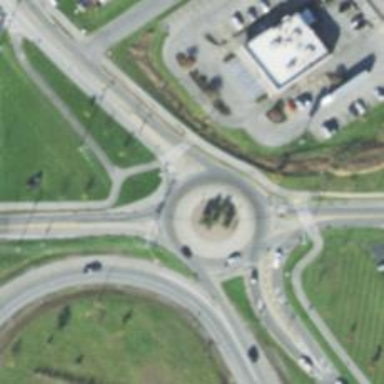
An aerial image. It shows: Secondary road with asphalt surface leading to roundabout.